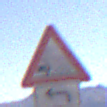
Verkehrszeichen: SplittSchotter
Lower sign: RichtungsangabeDurchPfeile2
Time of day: MorningAfternoon
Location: Outdoor (Nature)
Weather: Clear
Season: NotSpecified
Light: Natural